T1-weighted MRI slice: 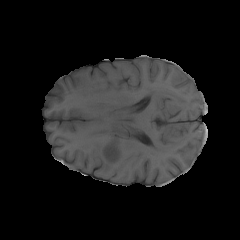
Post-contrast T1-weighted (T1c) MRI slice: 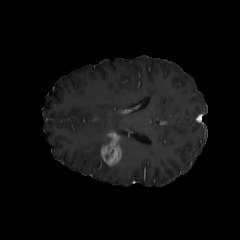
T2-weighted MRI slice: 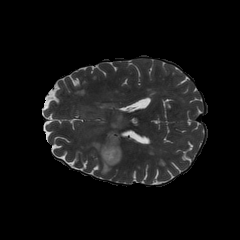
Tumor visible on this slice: yes